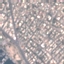
Label: Residential